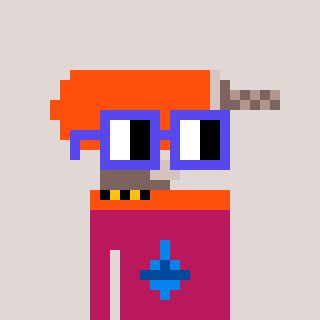
a pixel art character with square blue glasses, a drill-shaped head and a darkpink-colored body on a warm background